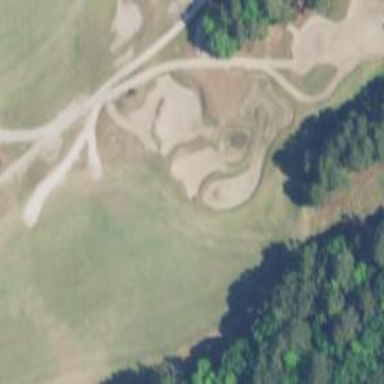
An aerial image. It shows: Area of rough grass used for golf.